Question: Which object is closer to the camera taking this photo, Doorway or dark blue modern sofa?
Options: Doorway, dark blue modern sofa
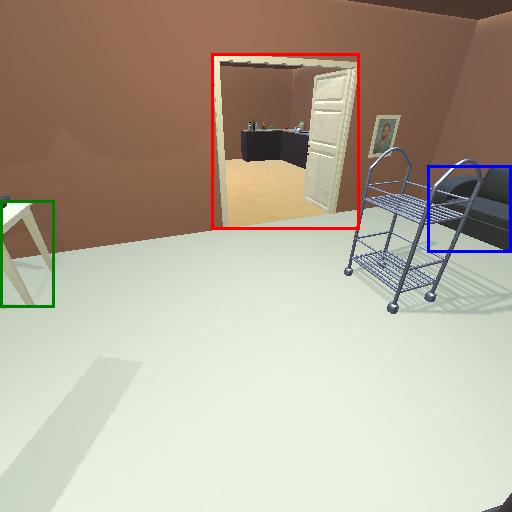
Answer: Doorway